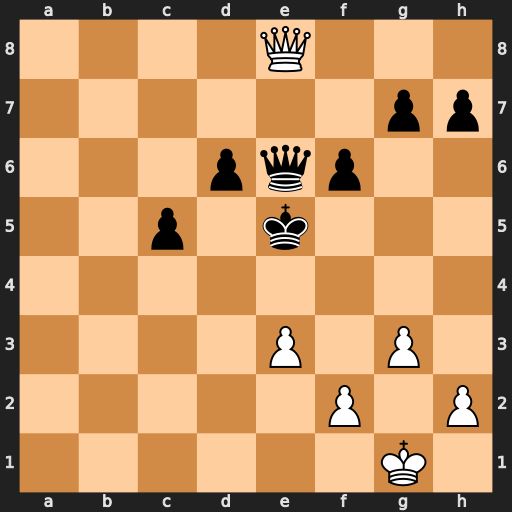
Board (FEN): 4Q3/6pp/3pqp2/2p1k3/8/4P1P1/5P1P/6K1
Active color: w
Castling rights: -
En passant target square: -
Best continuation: f4+ Kd5 Qa8+ Kc4 Qa2+